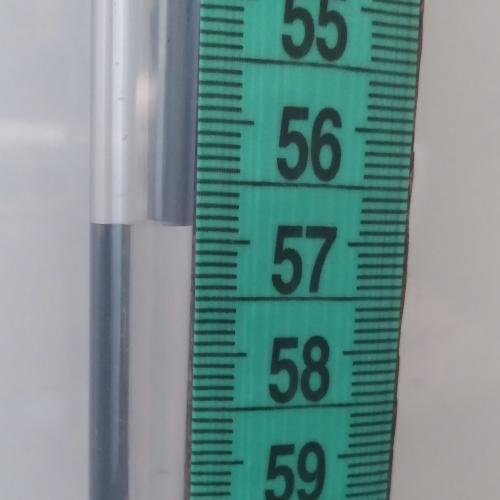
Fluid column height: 56.9 cm